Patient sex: M
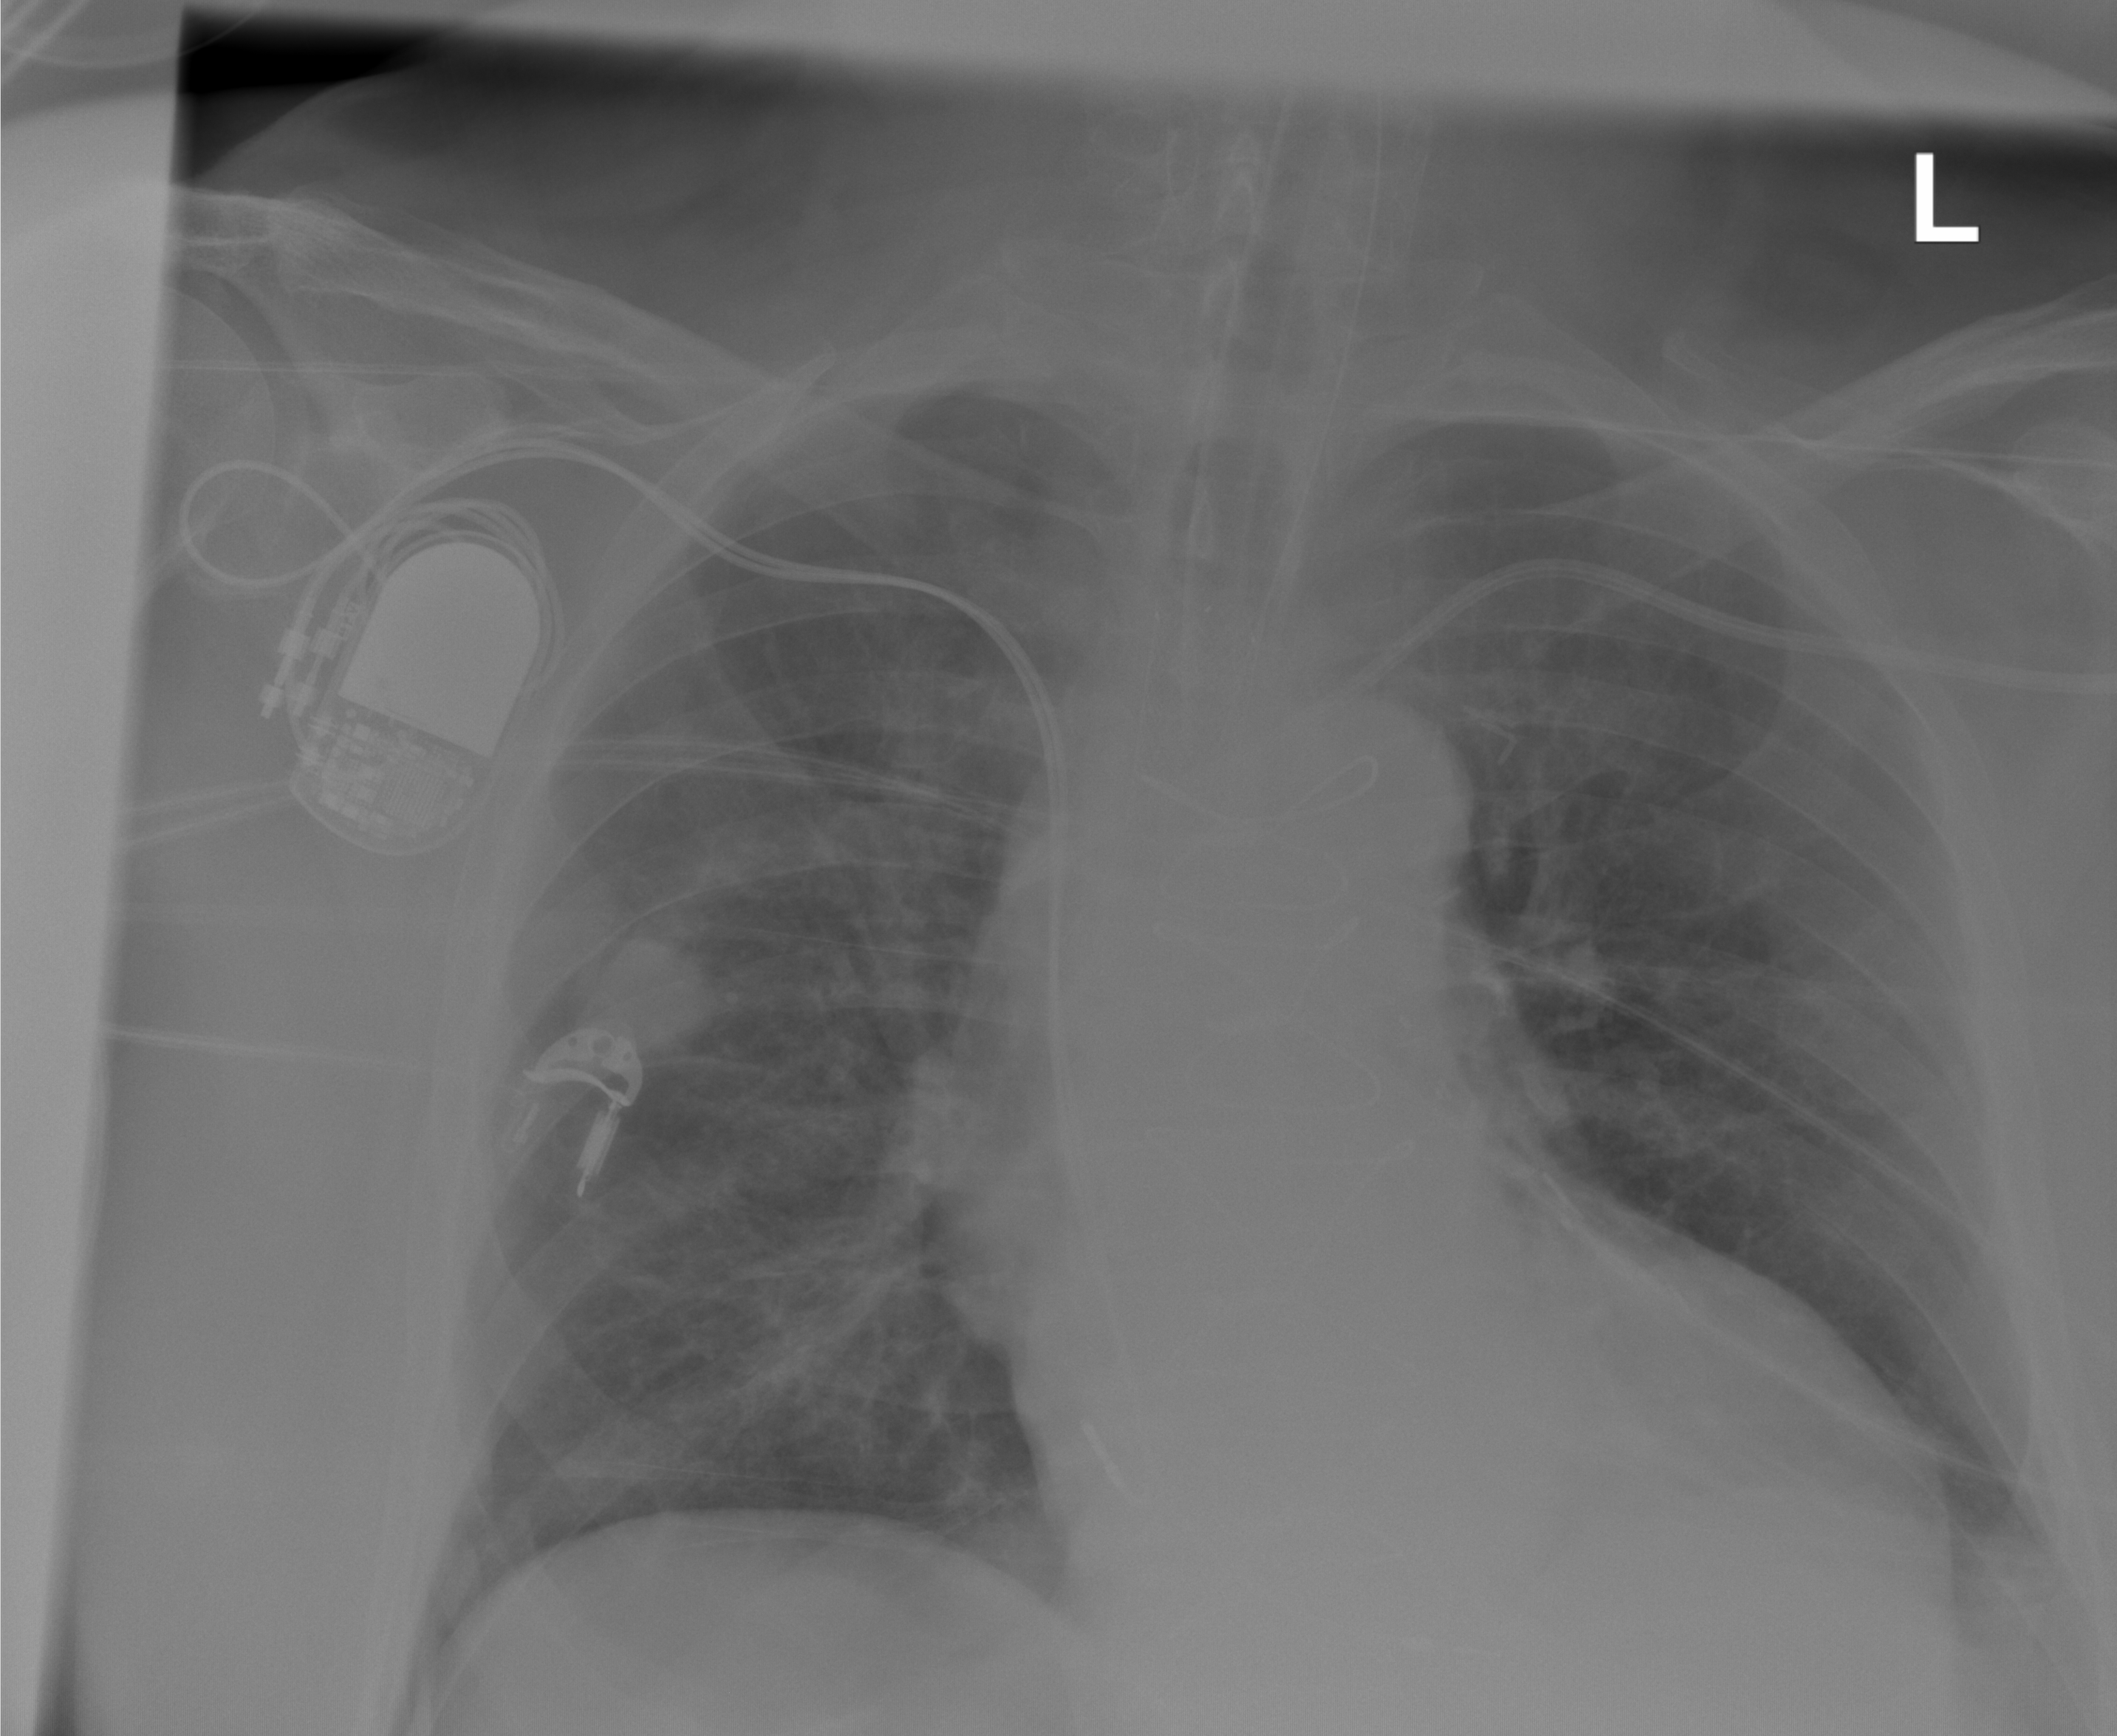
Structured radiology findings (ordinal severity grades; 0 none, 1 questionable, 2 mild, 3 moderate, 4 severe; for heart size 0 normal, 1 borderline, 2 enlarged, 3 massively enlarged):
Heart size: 1
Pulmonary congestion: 1
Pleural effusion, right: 0
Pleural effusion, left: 0
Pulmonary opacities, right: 0
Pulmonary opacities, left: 0
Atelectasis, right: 0
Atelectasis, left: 1